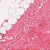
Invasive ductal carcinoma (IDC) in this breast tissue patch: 0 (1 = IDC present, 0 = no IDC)